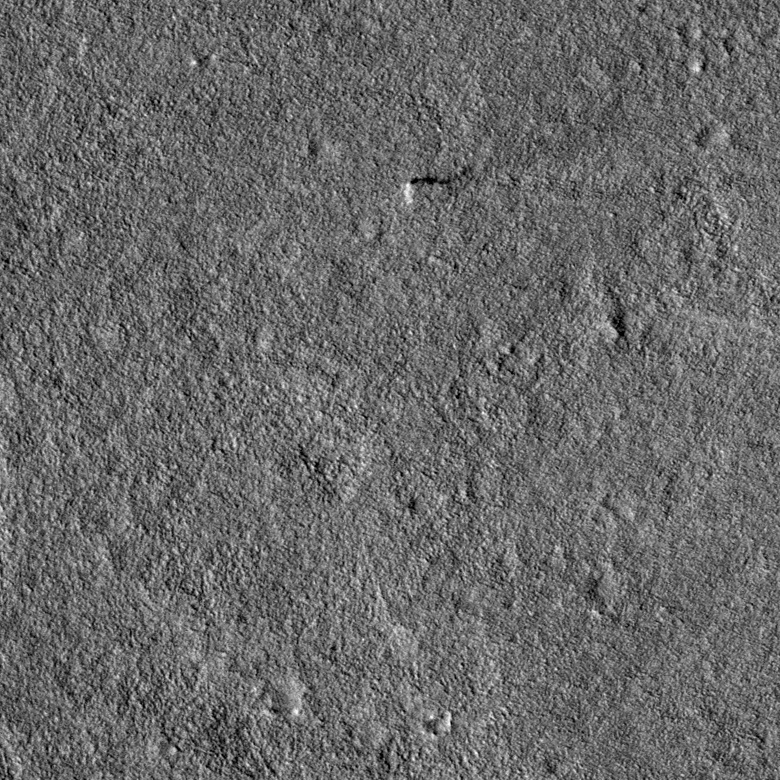
Label: dustdevil